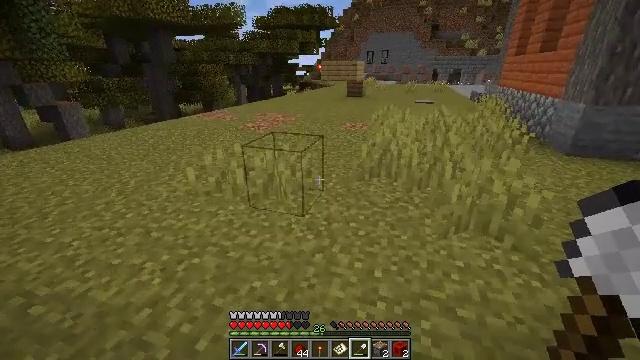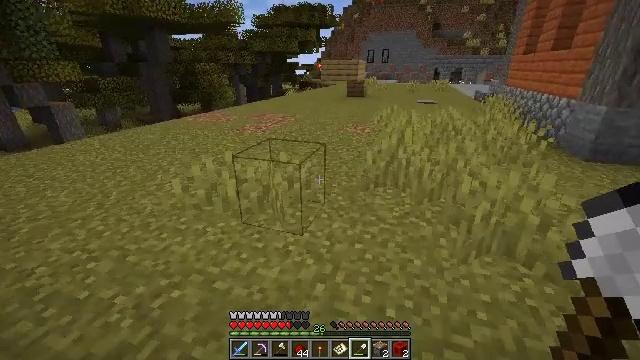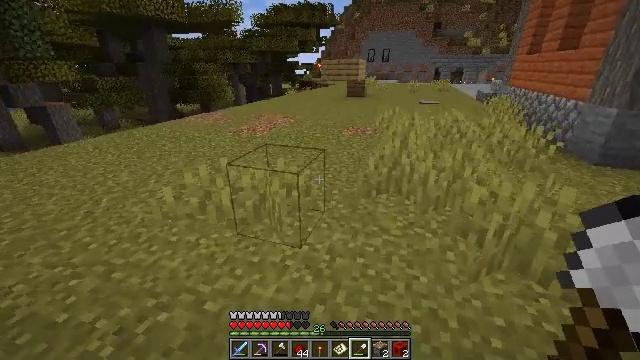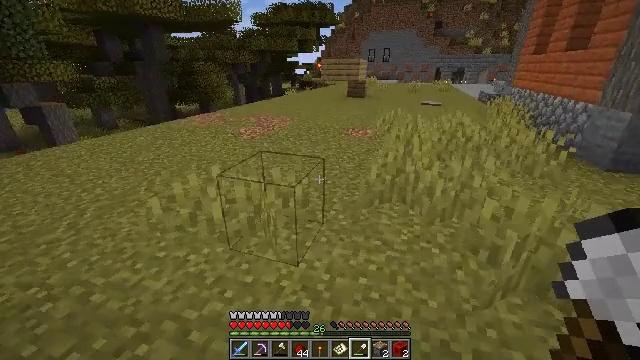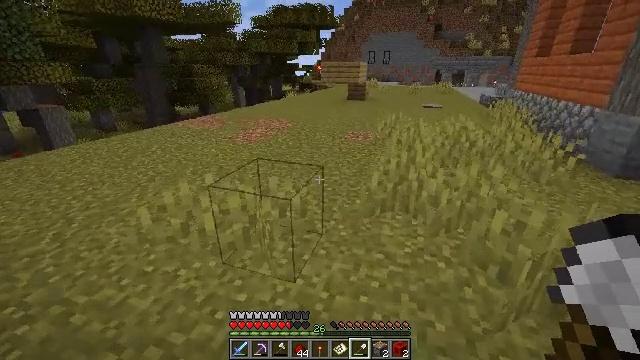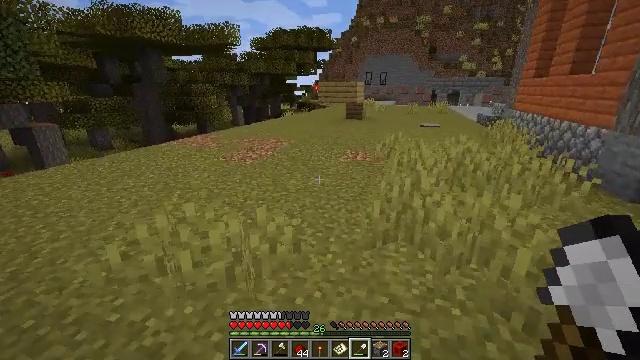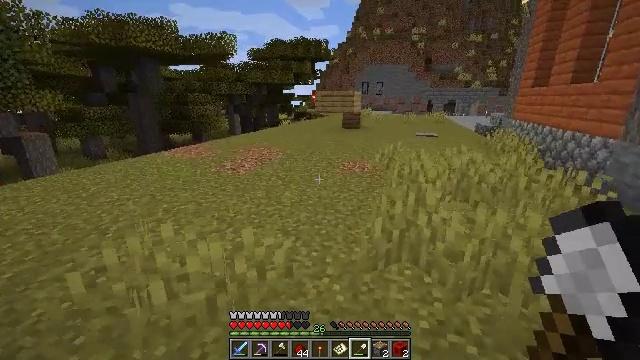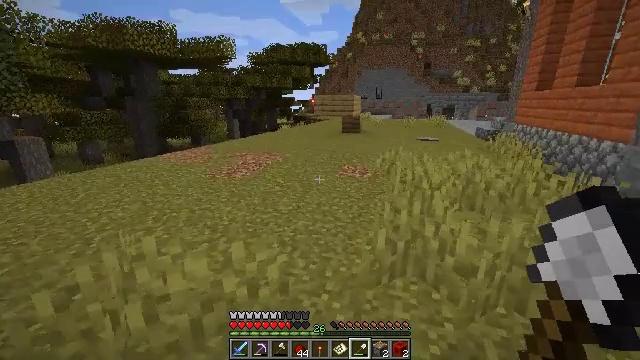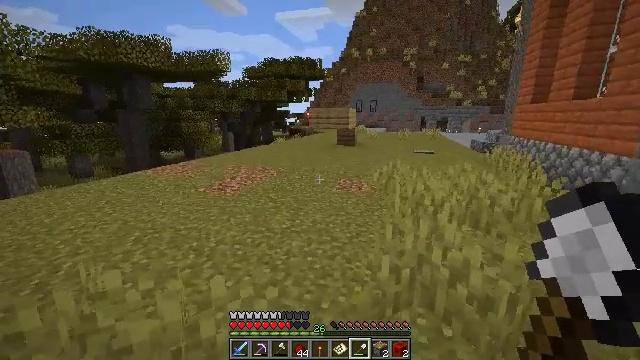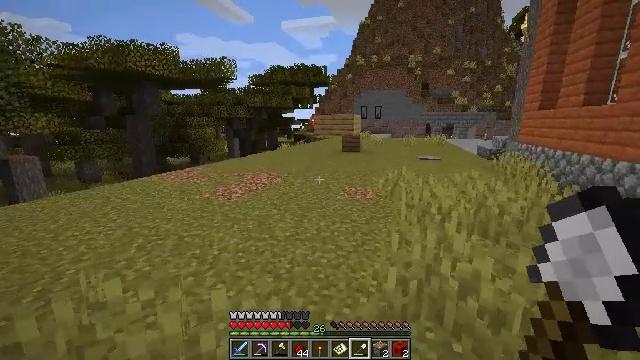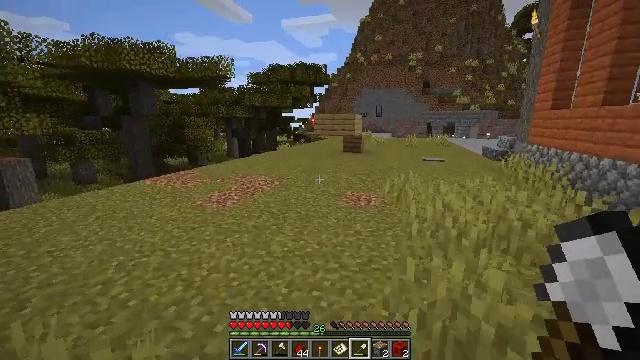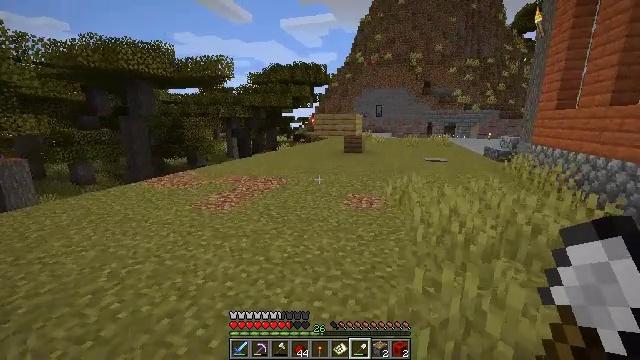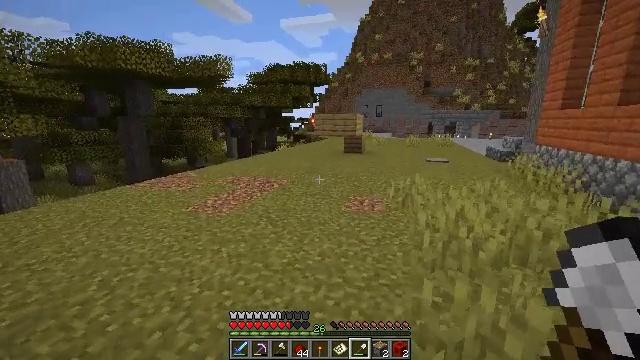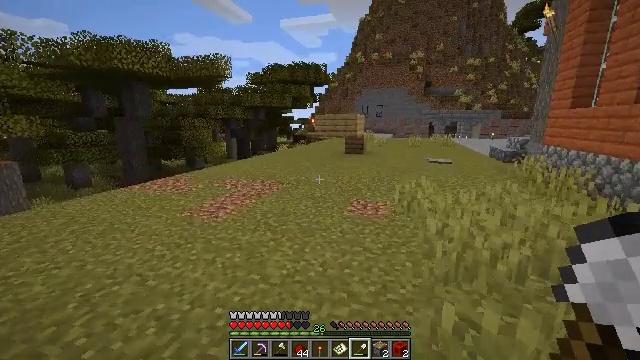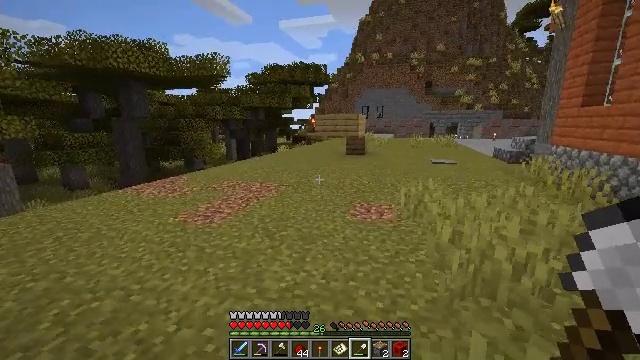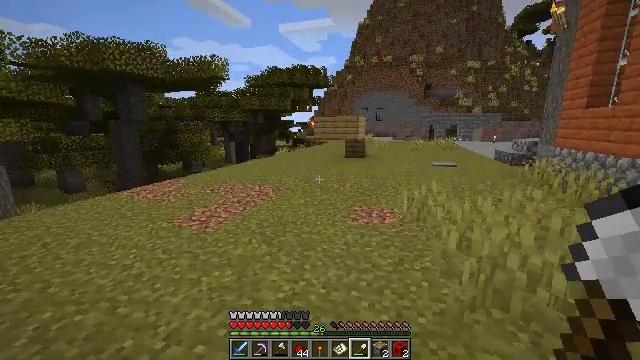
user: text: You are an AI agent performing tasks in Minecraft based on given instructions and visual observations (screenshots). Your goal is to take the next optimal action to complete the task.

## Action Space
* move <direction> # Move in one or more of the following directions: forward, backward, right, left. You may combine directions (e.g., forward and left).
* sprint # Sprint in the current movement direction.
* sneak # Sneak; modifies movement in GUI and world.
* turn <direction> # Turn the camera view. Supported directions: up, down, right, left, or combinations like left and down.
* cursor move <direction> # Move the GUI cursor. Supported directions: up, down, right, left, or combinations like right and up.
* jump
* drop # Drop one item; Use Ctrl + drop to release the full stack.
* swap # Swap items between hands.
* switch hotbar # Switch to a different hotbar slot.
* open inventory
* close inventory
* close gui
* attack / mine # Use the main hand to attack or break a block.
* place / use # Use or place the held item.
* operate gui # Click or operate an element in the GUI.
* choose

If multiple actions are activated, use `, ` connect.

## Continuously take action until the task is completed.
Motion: motion action
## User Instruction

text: Break the redstone wall torch.
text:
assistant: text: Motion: move forward
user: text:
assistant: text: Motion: move forward
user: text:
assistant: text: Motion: move forward
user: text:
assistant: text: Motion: move forward
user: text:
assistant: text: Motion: move forward, turn up
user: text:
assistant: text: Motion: move forward, turn up
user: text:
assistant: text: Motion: move forward
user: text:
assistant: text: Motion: move forward, turn right and up
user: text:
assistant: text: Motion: move forward, turn left and up
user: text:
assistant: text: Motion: move forward
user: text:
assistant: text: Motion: move forward
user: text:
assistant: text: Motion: move forward
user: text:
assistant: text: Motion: move forward
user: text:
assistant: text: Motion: move forward
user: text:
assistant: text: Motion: move forward
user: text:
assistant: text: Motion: move forward and move left, turn right and up
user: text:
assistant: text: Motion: move forward and move left, turn right and up
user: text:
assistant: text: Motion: move forward and move left
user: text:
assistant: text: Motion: move forward and move left
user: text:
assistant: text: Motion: move forward and move left
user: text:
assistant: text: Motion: move forward and move left
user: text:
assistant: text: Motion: move forward and move left
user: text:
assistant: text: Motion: move forward
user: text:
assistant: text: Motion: move forward
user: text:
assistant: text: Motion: move forward
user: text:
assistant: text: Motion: move forward
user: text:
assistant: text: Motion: move forward
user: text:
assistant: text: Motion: move forward
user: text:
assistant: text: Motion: move forward
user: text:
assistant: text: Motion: move forward